【题型】解答题　【知识点】解析几何　【难度】easy
双曲线$\Gamma$:$\dfrac{x^2}{a^2}-\dfrac{y^2}{b^2}=1(a>0,b>0)$的左、右焦点分别为$F_1(-c,0)$、$F_2(c,0)$（$c>0$），过点$F_1$的直线$l$与$\Gamma$右支在$x$轴上方交于点$A$．

\vspace{0.2cm}
\noindent (1)若$a=\sqrt{5}$，点$A$的坐标为$(3,4)$，求$c$的值；
\vspace{0.1cm}
\noindent (2)若$AF_2\perp F_1F_2$，且$a,b,c$是等比数列，求证：直线$l$的斜率为定值；
\vspace{0.1cm}
\noindent (3)设直线$l$与$\Gamma$左支的交点为$B$，$c=3$，当且仅当$a$满足什么条件时，存在直线$l$，使得$|AB|=|AF_2|$成立．
【解答】

\vspace{0.3cm}
\noindent \textbf{【详解】} (1) 依题意，将$a=\sqrt{5}$，$x=3,y=4$代入$\Gamma$:$\dfrac{x^2}{a^2}-\dfrac{y^2}{b^2}=1$中，
解得$b^2=20$，则$c=\sqrt{a^2+b^2}=5$；

\vspace{0.3cm}
\noindent (2)

\vspace{0.2cm}

\vspace{0.2cm}
\noindent 依题意知，可设直线$l$:$y=k(x+c)$，代入$\Gamma$:$\dfrac{x^2}{a^2}-\dfrac{y^2}{b^2}=1$中，
整理得：$(b^2-a^2k^2)x^2-2a^2ck^2x-a^2c^2k^2-a^2b^2=0$（$*$），
如图，因$AF_2\perp F_1F_2$，故点$A$的横坐标为$c$恰是方程（$*$）的解，
则$(b^2-a^2k^2)c^2-2a^2c^2k^2-a^2c^2k^2-a^2b^2=0$，
整理得：$b^2c^2-4a^2c^2k^2-a^2b^2=0$，即$4a^2c^2k^2=b^4$，
因$a,b,c$是等比数列，则$b^2=ac$，代入此式，可得$4a^2c^2k^2=a^2c^2$，即得$k^2=\dfrac{1}{4}$，
因过点$F_1$的直线$l$与$\Gamma$右支在$x$轴上方交于点$A$，故得$k=\dfrac{1}{2}$，即直线$l$的斜率为定值；

\vspace{0.3cm}
\noindent (3)

\vspace{0.2cm}

\vspace{0.2cm}
\noindent 如图，因点$A$在双曲线右支上，则$|AF_1|-|AF_2|=2a$，即$|AF_2|=|AF_1|-2a$，
故由$|AB|=|AF_2|$可得$|AF_1|-|AB|=|BF_1|=2a$，
又因点$B$直线$l$与$\Gamma$左支的交点,故$|BF_2|-|BF_1|=2a$，则$|BF_2|=4a$，
在$\triangle BF_1F_2$中，设$\angle BF_1F_2=\theta$，由余弦定理，
$\cos\theta=\dfrac{4c^2+4a^2-16a^2}{2\times 2c\times 2a}=\dfrac{20a^2-36}{2ac}=\dfrac{3}{2a}-\dfrac{a}{2}$，
因为$\tan\theta<\dfrac{b}{a}$,$1>\cos\theta>\dfrac{a}{c}=\dfrac{a}{3}$，所以$1>\dfrac{3}{2a}-\dfrac{a}{2}>\dfrac{a}{3}$，
所以$1<a<\dfrac{3\sqrt{5}}{5}$，
故当且仅当$a$满足$a\in\left(1,\dfrac{3\sqrt{5}}{5}\right)$时，存在直线$l$，使得$|AB|=|AF_2|$成立.
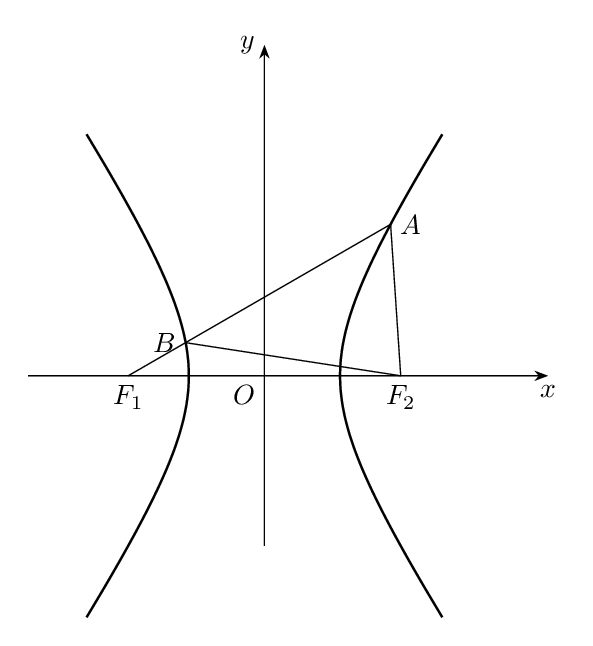
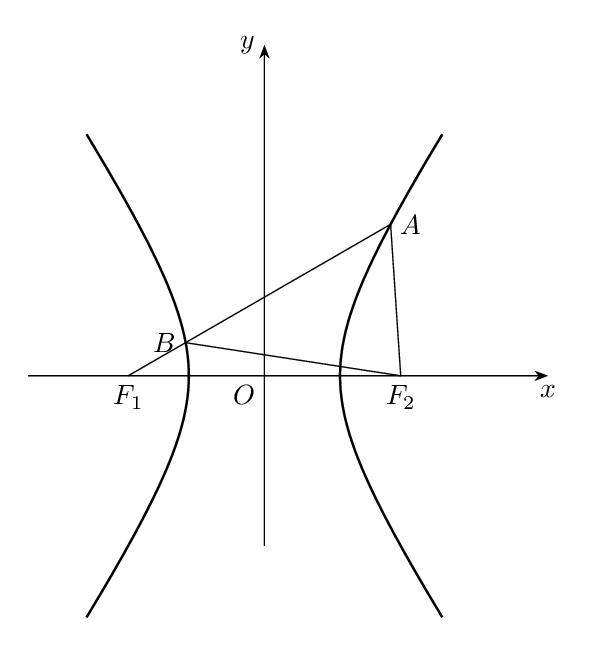